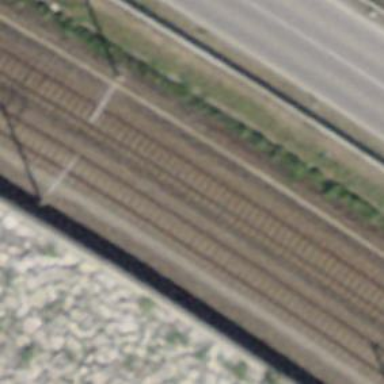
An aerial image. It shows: Single-track electrified railway with contact line.